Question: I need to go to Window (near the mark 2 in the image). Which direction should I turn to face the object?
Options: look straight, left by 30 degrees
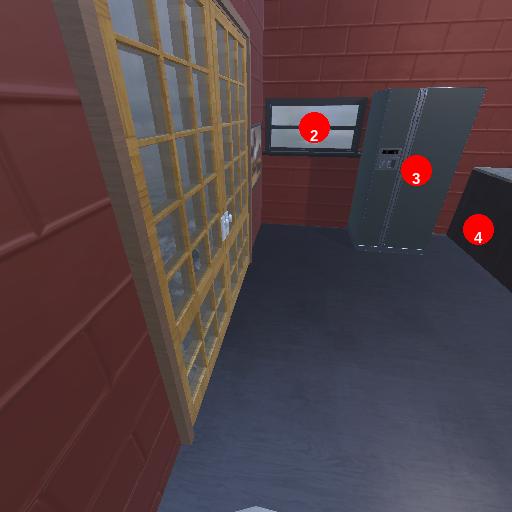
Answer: look straight